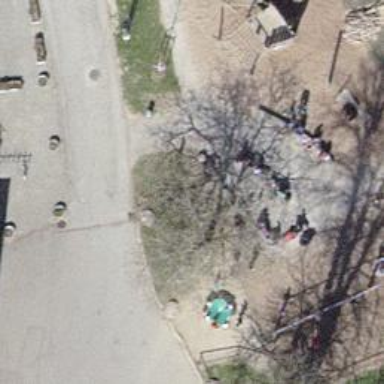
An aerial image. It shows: Bench.